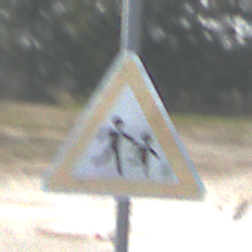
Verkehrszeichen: KinderLinks
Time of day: Midday
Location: Outdoor (Suburban)
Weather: PartlyCloudy
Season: NotSpecified
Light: Natural